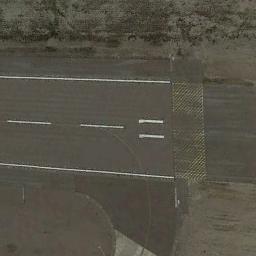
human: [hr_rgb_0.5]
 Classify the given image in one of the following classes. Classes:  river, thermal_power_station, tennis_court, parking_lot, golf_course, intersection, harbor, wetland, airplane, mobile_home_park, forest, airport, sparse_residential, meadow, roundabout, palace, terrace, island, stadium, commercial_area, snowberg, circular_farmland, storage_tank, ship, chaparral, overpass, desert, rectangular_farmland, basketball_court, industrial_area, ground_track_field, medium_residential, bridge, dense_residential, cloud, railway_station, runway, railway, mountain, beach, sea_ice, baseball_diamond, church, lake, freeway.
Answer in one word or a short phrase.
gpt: runway